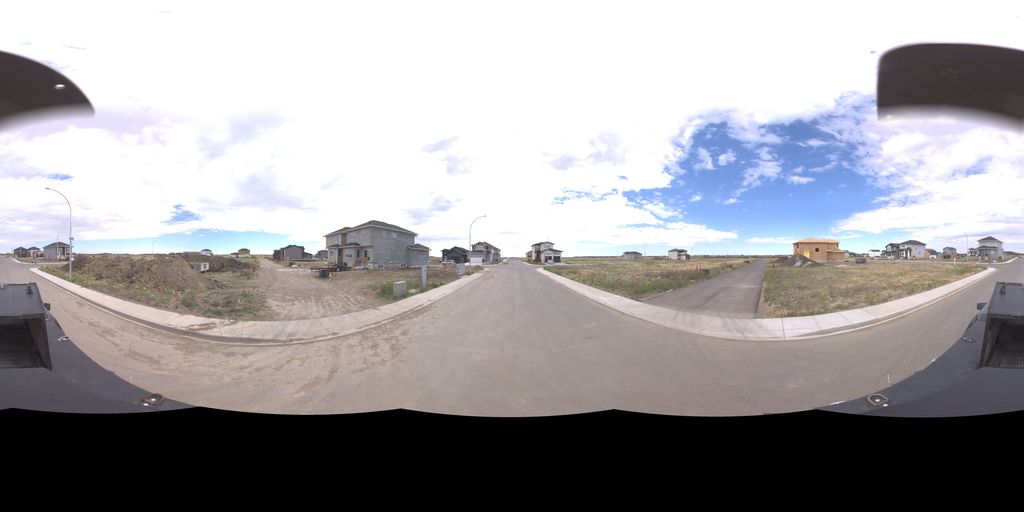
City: saskatoon